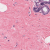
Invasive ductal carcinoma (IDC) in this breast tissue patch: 0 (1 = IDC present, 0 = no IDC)